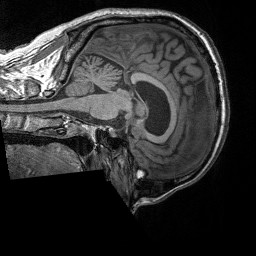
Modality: T1w
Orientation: sagittal
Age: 55
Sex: male
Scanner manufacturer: siemens
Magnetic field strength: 3 T
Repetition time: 1.9 s
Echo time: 0.00252 s